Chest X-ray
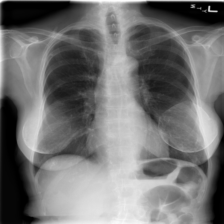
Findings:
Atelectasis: negative
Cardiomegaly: negative
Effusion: negative
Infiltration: negative
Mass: negative
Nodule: negative
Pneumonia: negative
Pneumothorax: negative
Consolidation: negative
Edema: negative
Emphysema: negative
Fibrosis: negative
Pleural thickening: negative
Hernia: negative